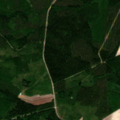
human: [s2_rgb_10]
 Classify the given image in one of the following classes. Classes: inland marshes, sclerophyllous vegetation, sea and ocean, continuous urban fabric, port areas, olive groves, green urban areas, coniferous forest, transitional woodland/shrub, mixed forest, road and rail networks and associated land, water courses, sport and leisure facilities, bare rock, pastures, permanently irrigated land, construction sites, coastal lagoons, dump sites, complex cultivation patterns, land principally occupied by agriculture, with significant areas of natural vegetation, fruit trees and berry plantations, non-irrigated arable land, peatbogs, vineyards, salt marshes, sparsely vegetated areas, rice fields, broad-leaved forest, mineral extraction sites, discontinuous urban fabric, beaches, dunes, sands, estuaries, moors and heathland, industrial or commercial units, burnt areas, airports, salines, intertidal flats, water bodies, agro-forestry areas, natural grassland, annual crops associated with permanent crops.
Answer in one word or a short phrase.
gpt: non-irrigated arable land, land principally occupied by agriculture, with significant areas of natural vegetation, coniferous forest, mixed forest, transitional woodland/shrub